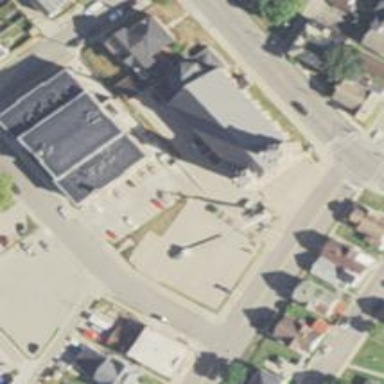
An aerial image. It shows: Building that serves as place of worship.